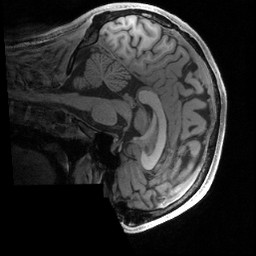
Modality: T1w
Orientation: sagittal
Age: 21
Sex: male
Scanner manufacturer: siemens
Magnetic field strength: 3 T
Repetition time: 2.4 s
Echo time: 0.00231 s